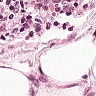
Metastatic tissue present: yes